Question: I have a repo with a few branches. On one of them I deleted a directory, which does not really belong to the repo and added it back as a git submodule.
That's what I do:
1. Clone the repo
2. Switch to the branch with the submodule in GitHub Desktop
3. git submodule init
4. Until now I can switch the branches (between the ones with the submodule and no submodule without any issues).
5. git submodule update to finally get the "content" of the submodule
So everything is right until I try to switch the branch in GitHub Desktop (to another branch without any git submodules). If I do so I get a checkout error claiming I have uncommitted changes:

>
### Failed to checkout the branch
The following files in your working
directory would be overwritten by a checkout: [...] Please commit
your changes before you can switch branches.
However as I said I did not changed anything - the only thing I did was updating my submodules.
'git status' shows everything is all right:
'''
$ git status
On branch patch-submodule
Your branch is up-to-date with 'origin/patch-submodule'.
nothing to commit, working directory clean
'''
When I 'deinit' my submodules I can also switch the branches again.
So what's wrong here?
And how can I prevent this error or get around it?
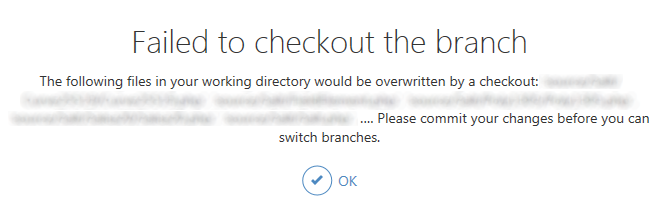
Answer: Thanks to the GitHub support I finally got a very useful reply.
Especially they directed me to <URL> which exactly describes my issue - except of one difference: I did used the GitHub GUI and not the console.
And there is linked <URL> where this is explained very nicely:
> Switching branches with submodules in them can also be tricky. If you create a new branch, add a submodule there, and then switch back to a branch without that submodule, you still have the submodule directory as an untracked directory[.][...] You have to either move it out of the way or remove it, in which case you have to clone it again when you switch back--and you may lose local changes or branches that you didn't push up.
This basically is all what this error messages meant in my case.